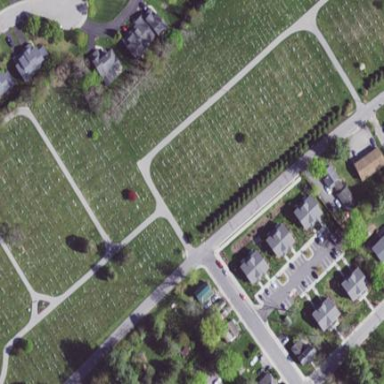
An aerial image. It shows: Cemetery.